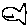
Label: fish